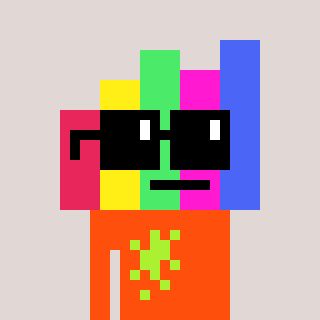
a pixel art character with square black sunglasses, a bar chart-shaped head and a orange-colored body on a warm background